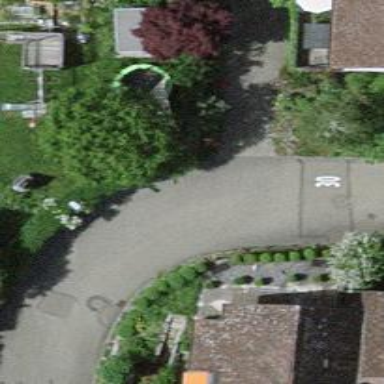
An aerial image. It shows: Smoothly paved residential road.